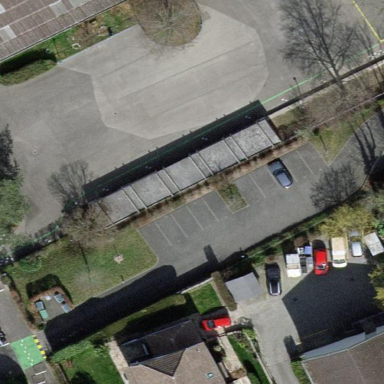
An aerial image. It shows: Bicycle parking facility.